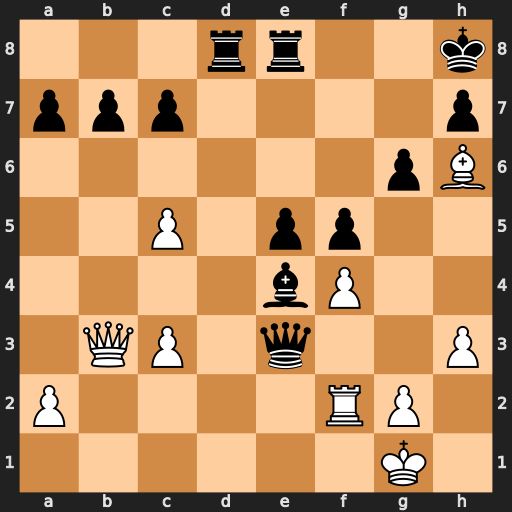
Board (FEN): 3rr2k/ppp4p/6pB/2P1pp2/4bP2/1QP1q2P/P4RP1/6K1
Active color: w
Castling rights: -
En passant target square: -
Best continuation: Qf7 Rd1+ Kh2 Rh1+ Kxh1 Qxh3+ Kg1 Qxh6 Qxe8+